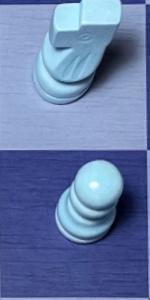
Label: Pawn_White